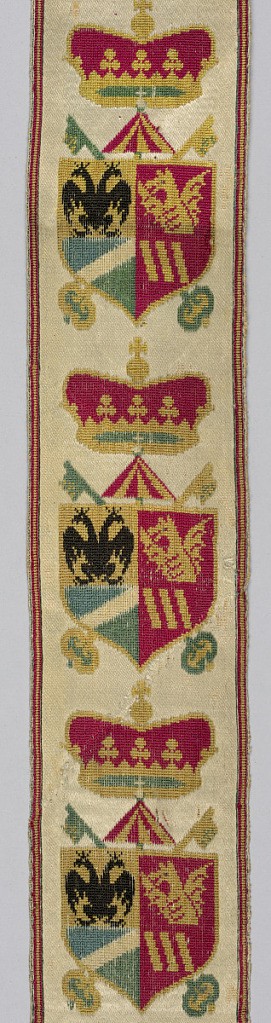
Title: Trimming
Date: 18th–19th century
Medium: silk, cotton Technique: uncut loops of supplementary warps in an 8-harness satin foundation (velvet)
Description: Narrow trimming band with a repeat of a heraldic shield surmounted by a crown in multi-color uncut pile on a white satin ground.